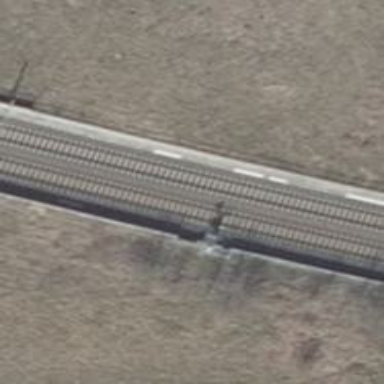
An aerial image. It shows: Railway signal.